Question: I have this code in JAVA :
'''
socket = new Socket("127.0.0.1", 10);
OutputStream os = socket.getOutputStream();
os = socket.getOutputStream();
int data=50000;
os.w.write(data.toByteArray());
os.write(ByteBuffer.allocate(4).putInt(data).array());
'''
And in the C# :
'''
byte[] ba = readint(networkStream);
networkStream.Flush();
if (BitConverter.IsLittleEndian) Array.Reverse(ba);
int i = BitConverter.ToInt32(ba, 0); //50000
'''
It's all working fine but :
I saw this image :

But the part that interested me was the "Network Order - under Big Endian"
I read in wiki that
> Many IETF RFCs use the term network order, meaning the order of
transmission for bits and bytes over the wire in network protocols.
Among others, the historic RFC 1700 (also known as Internet standard
STD 2) has defined its network order to be big endian, though not all
protocols do.
if <URL> and the tcp also uses "Networked order" - big Endian -
So Why - in my C# - I had to check if it's big endian ?
I mean I could do :
'Array.Reverse(ba);'
checking : 'if (BitConverter.IsLittleEndian) Array.Reverse(ba);'
Am I right ?
If so , What about the case that some unknown source sends me data and I don't know if he sent it big or small endian ? He would have to send me a first byte to indicate right ? but the first byte is also subject to endianness.....Where is my misunderstanding ?
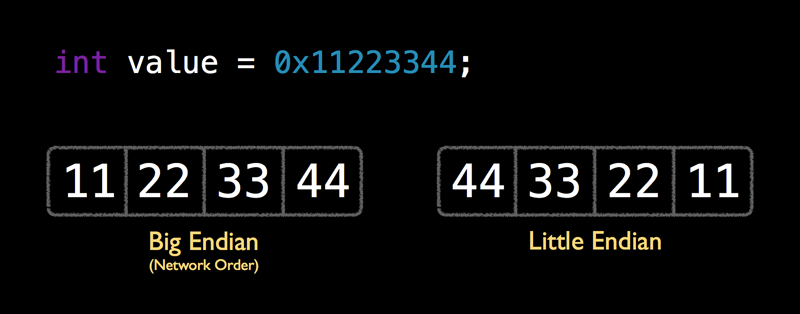
Answer: You are assuming that this is a 32-bit in big endian, you could also assume that BitConverter has a default of little endian (or you could change it to big endian and not reverse it in the first place) BTW ByteBuffer supports little endian too.
You could also send little endian
'''
os.write(ByteBuffer.allocate(4)
.order(ByteOrder.LITTLE_ENDIAN)
.putInt(data)
.array());
'''
> What about the case the some unknown source sends me data and I don't know if he sent it big or small endian ?
Then you don't know how to decode it, for sure. You can guess if you have enough data.
> He would have to send me a first byte to indicate right ?
She could but you would have to know that the first byte tells you the order and how to interperate that first byte. Simpler to assume a given byte order.
> but the first byte is also subject to endianness
So imagine a byte is written in little or big endian. How would it be any different? ;)